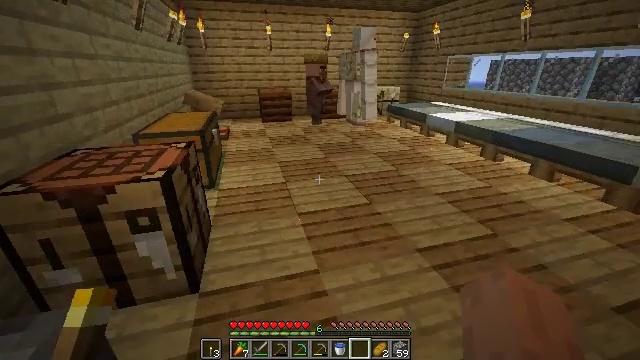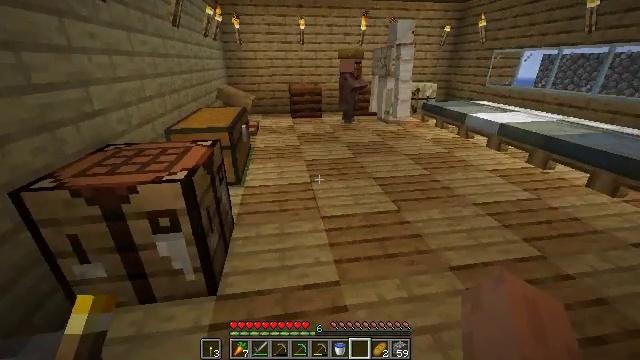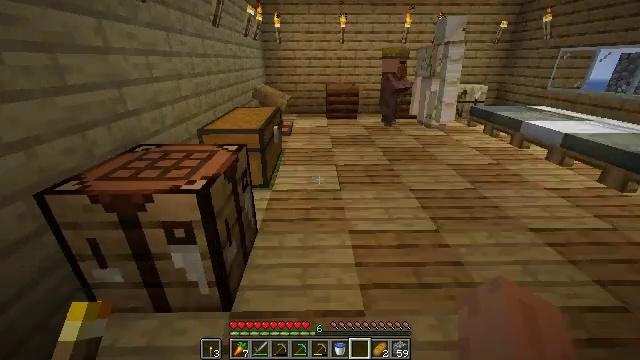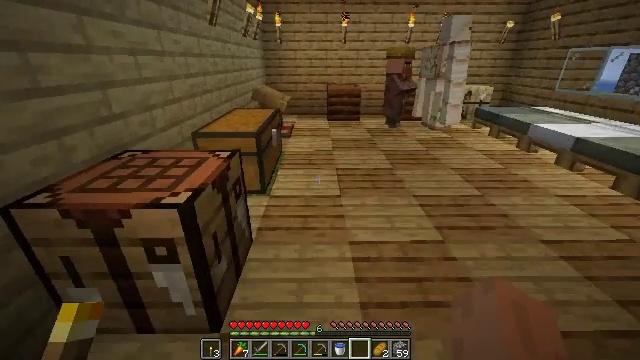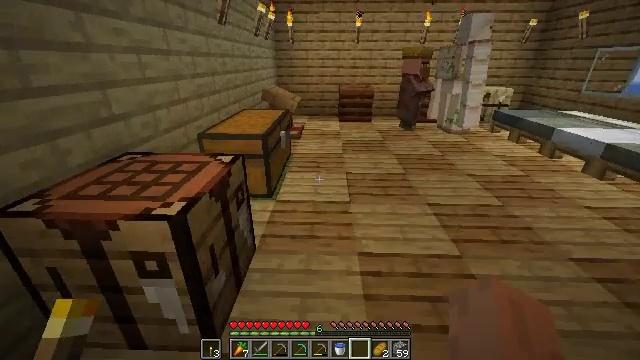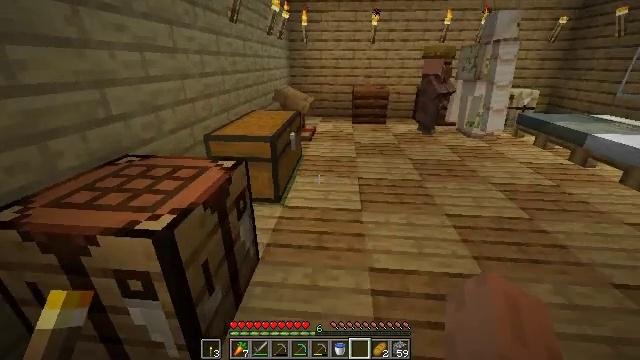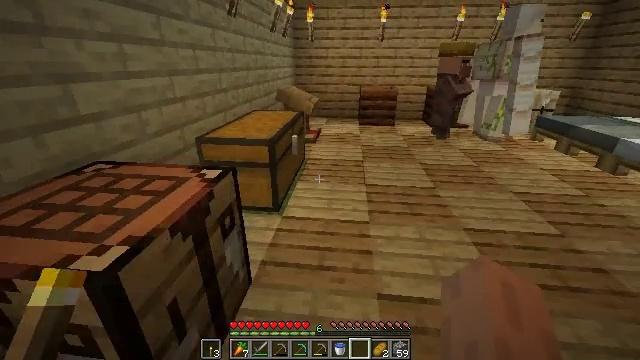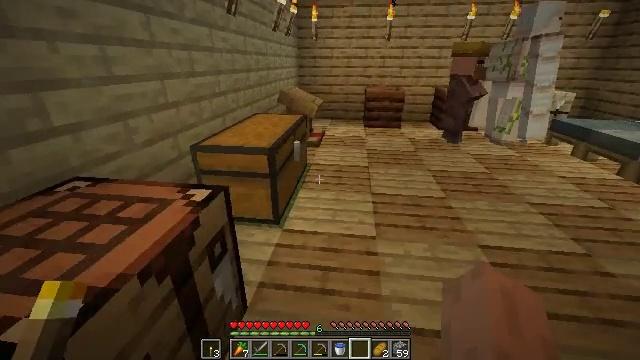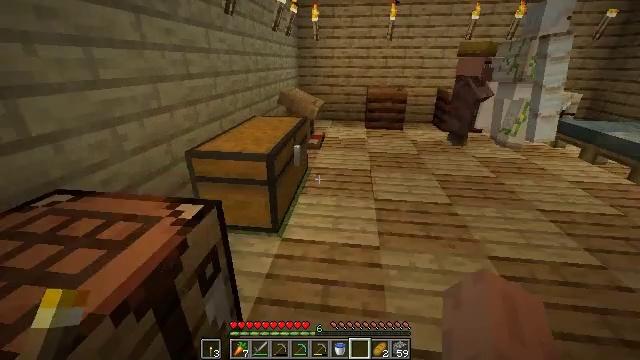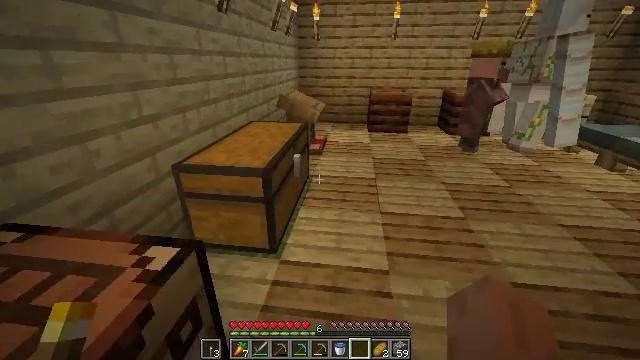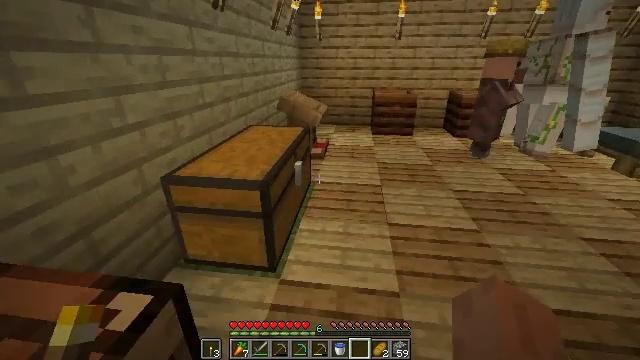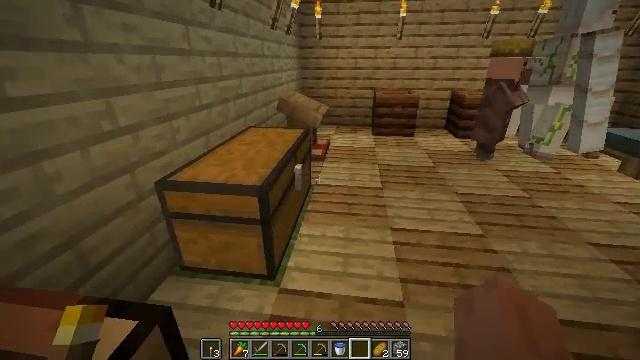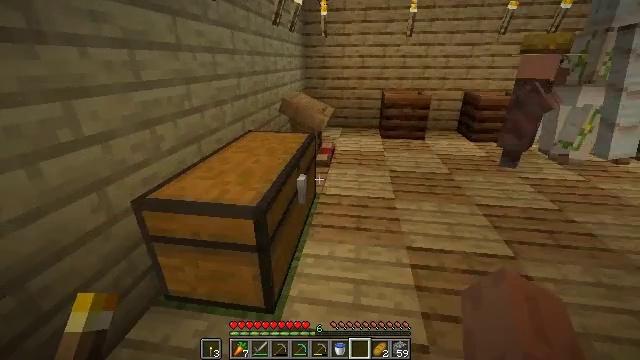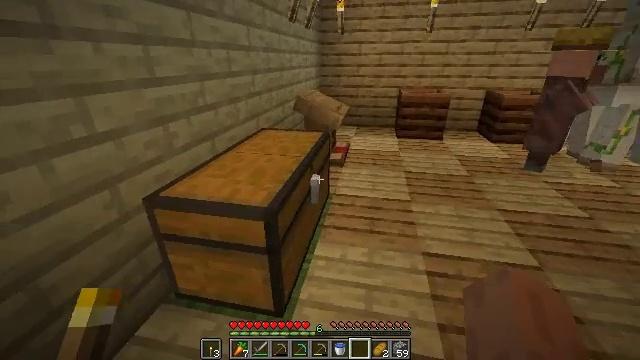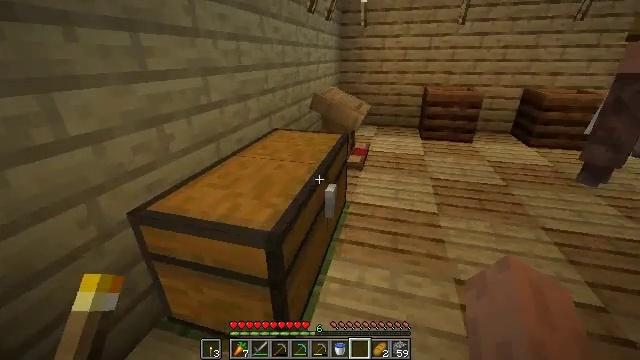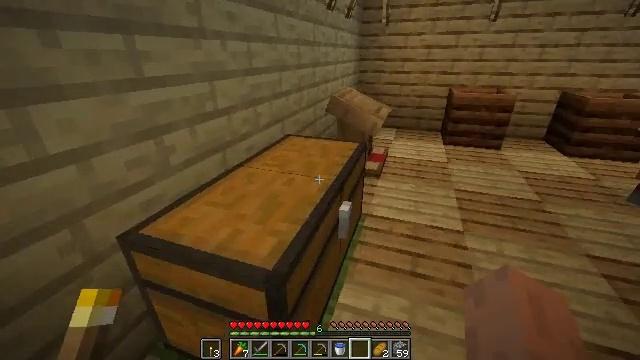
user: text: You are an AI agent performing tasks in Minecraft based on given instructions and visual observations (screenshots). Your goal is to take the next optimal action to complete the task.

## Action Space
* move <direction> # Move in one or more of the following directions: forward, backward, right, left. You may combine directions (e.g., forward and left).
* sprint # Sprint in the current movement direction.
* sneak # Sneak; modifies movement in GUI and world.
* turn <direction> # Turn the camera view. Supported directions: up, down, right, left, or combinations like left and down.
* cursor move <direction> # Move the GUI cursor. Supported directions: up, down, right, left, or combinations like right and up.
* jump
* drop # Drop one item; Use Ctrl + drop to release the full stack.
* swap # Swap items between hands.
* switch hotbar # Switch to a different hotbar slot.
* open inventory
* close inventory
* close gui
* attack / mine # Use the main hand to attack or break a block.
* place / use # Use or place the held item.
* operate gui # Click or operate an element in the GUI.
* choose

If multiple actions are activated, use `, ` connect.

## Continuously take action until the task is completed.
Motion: motion action
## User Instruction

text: Drop a bread.
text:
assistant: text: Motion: move forward, turn left, attack / mine
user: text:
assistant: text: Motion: move forward, turn left, attack / mine
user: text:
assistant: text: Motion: move forward, attack / mine
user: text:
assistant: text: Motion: move forward, turn left, attack / mine
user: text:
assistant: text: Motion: move forward, turn left, attack / mine
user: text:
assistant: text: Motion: move forward, turn left, attack / mine
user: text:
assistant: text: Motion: move forward, attack / mine
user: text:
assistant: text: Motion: move forward, attack / mine
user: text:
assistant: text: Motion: move forward, attack / mine
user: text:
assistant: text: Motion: move forward, attack / mine
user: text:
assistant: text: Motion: move forward, attack / mine
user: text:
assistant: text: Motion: move forward, attack / mine
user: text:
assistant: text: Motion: move forward, turn left, attack / mine
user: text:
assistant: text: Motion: move forward, turn left, attack / mine
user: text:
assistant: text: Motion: move forward, turn left, attack / mine
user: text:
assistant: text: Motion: move forward, turn left, attack / mine
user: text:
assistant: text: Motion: move forward, turn left, attack / mine
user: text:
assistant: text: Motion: move forward, turn left, attack / mine
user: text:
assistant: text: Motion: move forward, turn left, attack / mine
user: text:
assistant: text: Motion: move forward, turn left, attack / mine
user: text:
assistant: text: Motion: move forward, turn left and down, attack / mine
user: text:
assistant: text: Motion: move forward, turn left and down, attack / mine
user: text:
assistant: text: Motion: move forward, turn left and down, attack / mine
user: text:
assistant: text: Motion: turn left and down, attack / mine
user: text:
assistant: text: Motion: turn left and down, attack / mine
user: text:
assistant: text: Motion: turn left and down, attack / mine
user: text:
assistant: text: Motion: attack / mine
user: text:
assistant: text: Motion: attack / mine
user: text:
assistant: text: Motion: attack / mine and use / place
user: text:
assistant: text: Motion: attack / mine and use / place